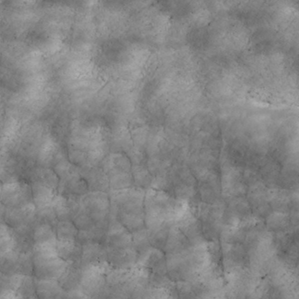
Label: non_frost